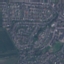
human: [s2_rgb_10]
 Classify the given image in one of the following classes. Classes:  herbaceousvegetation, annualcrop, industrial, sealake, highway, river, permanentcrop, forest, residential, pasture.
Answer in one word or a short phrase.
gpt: Residential